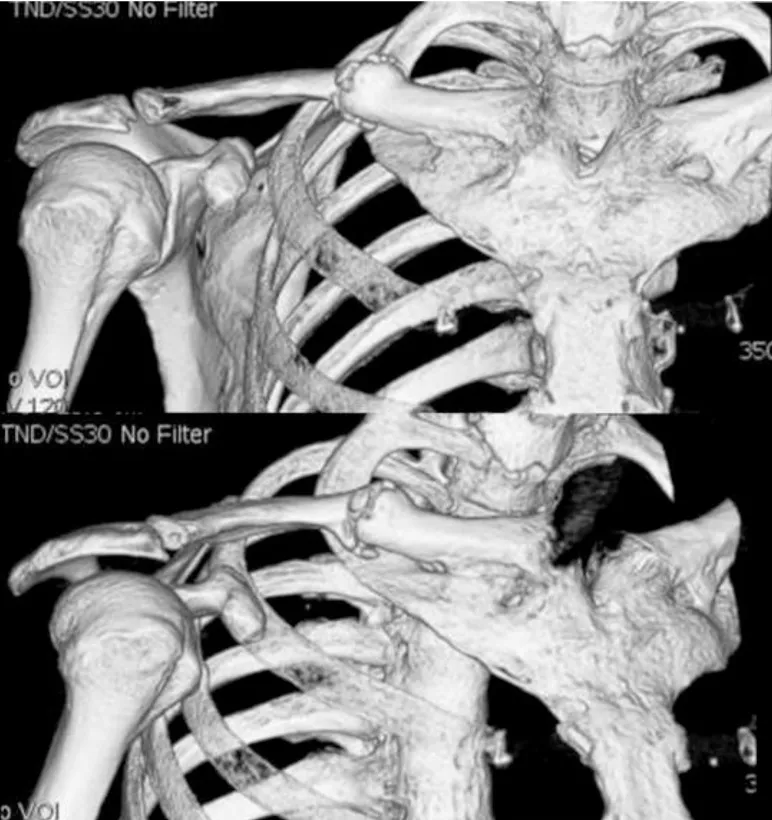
Anteroposterior three-dimensional computed tomography of the clavicle included the sternoclavicular joints.
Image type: radiology (ct)